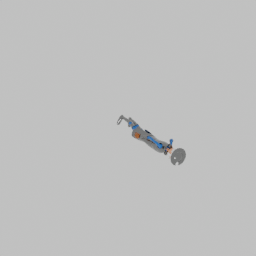
Label: people